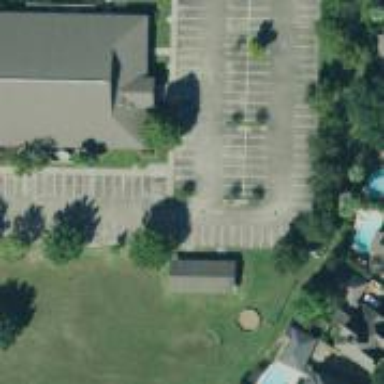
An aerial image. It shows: Parking space.